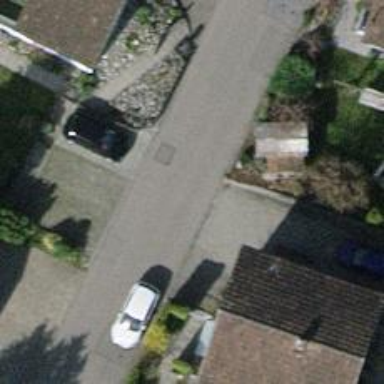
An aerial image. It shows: Living street.